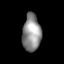
Tissue: lung
Cell type: T cells
Senescence score: 0.2084
Nuclear area (px): 663
Mean DAPI intensity: 144.449